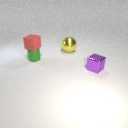
large yellow metal sphere to the right of small green metal cylinder